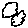
Label: cloud